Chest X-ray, AP view. Patient: 35 years old, sex M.
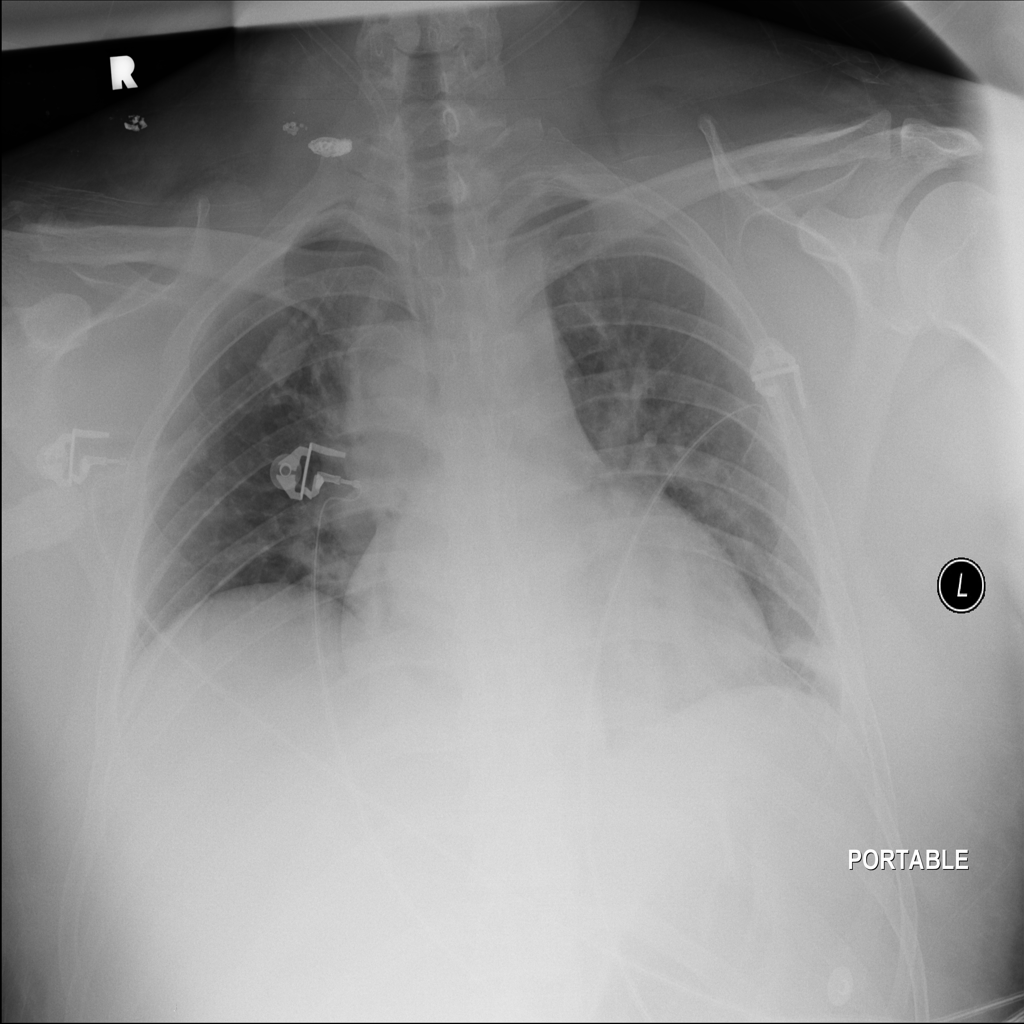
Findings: No Finding